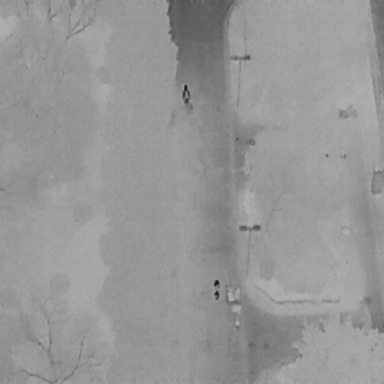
There are two People in the infrared image.